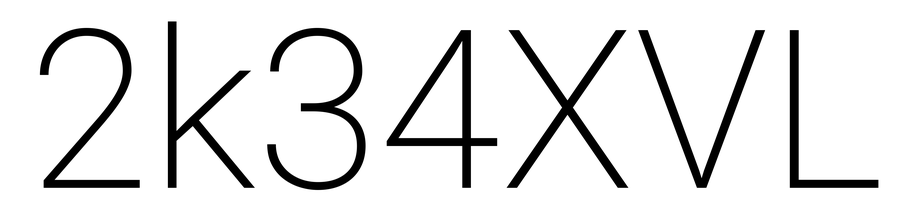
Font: Roboto_ExtraLight